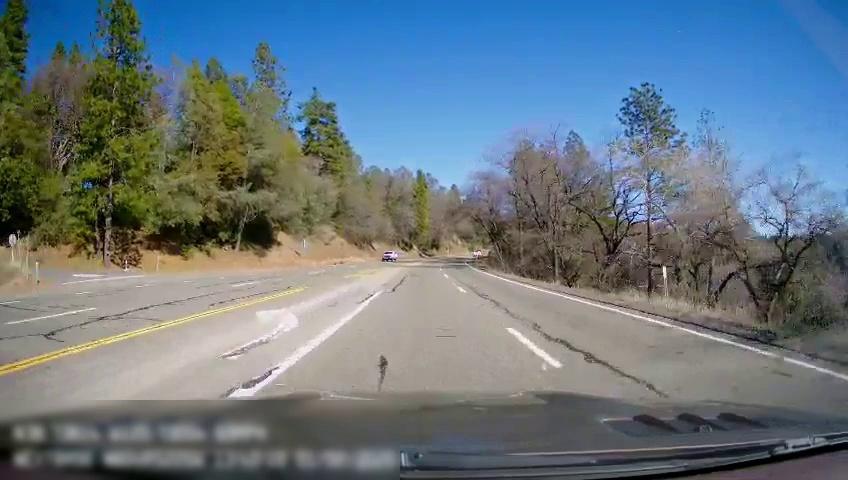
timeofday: Day
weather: Sunny
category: Drivable Space
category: Vehicles | Truck
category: Lanes | Opposite Lane
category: Lanes | Opposite Lane
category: Lanes | Current Lane
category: Lanes | Alternate Lane
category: Lanes | Current Lane
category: Lanes | Alternate Lane
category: Lanes | Current Lane